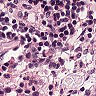
Metastatic tissue present: no